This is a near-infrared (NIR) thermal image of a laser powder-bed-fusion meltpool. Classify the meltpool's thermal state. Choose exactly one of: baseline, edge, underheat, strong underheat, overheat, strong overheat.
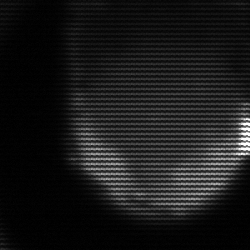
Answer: edge